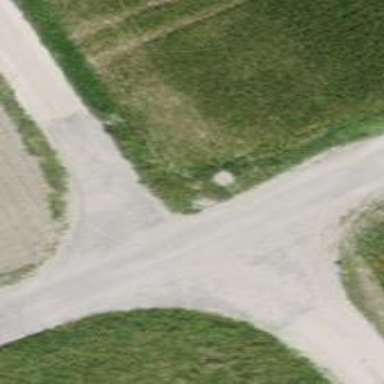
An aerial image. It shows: Agricultural track with asphalt surface. The track is of grade 1 quality. Suitable for agricultural vehicles.